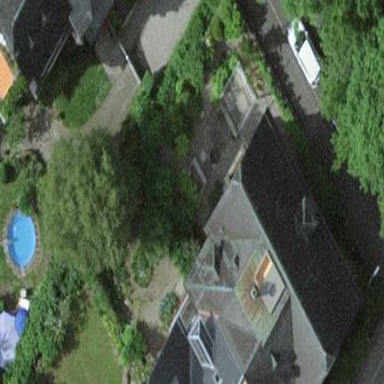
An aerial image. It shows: Residential building.